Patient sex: M
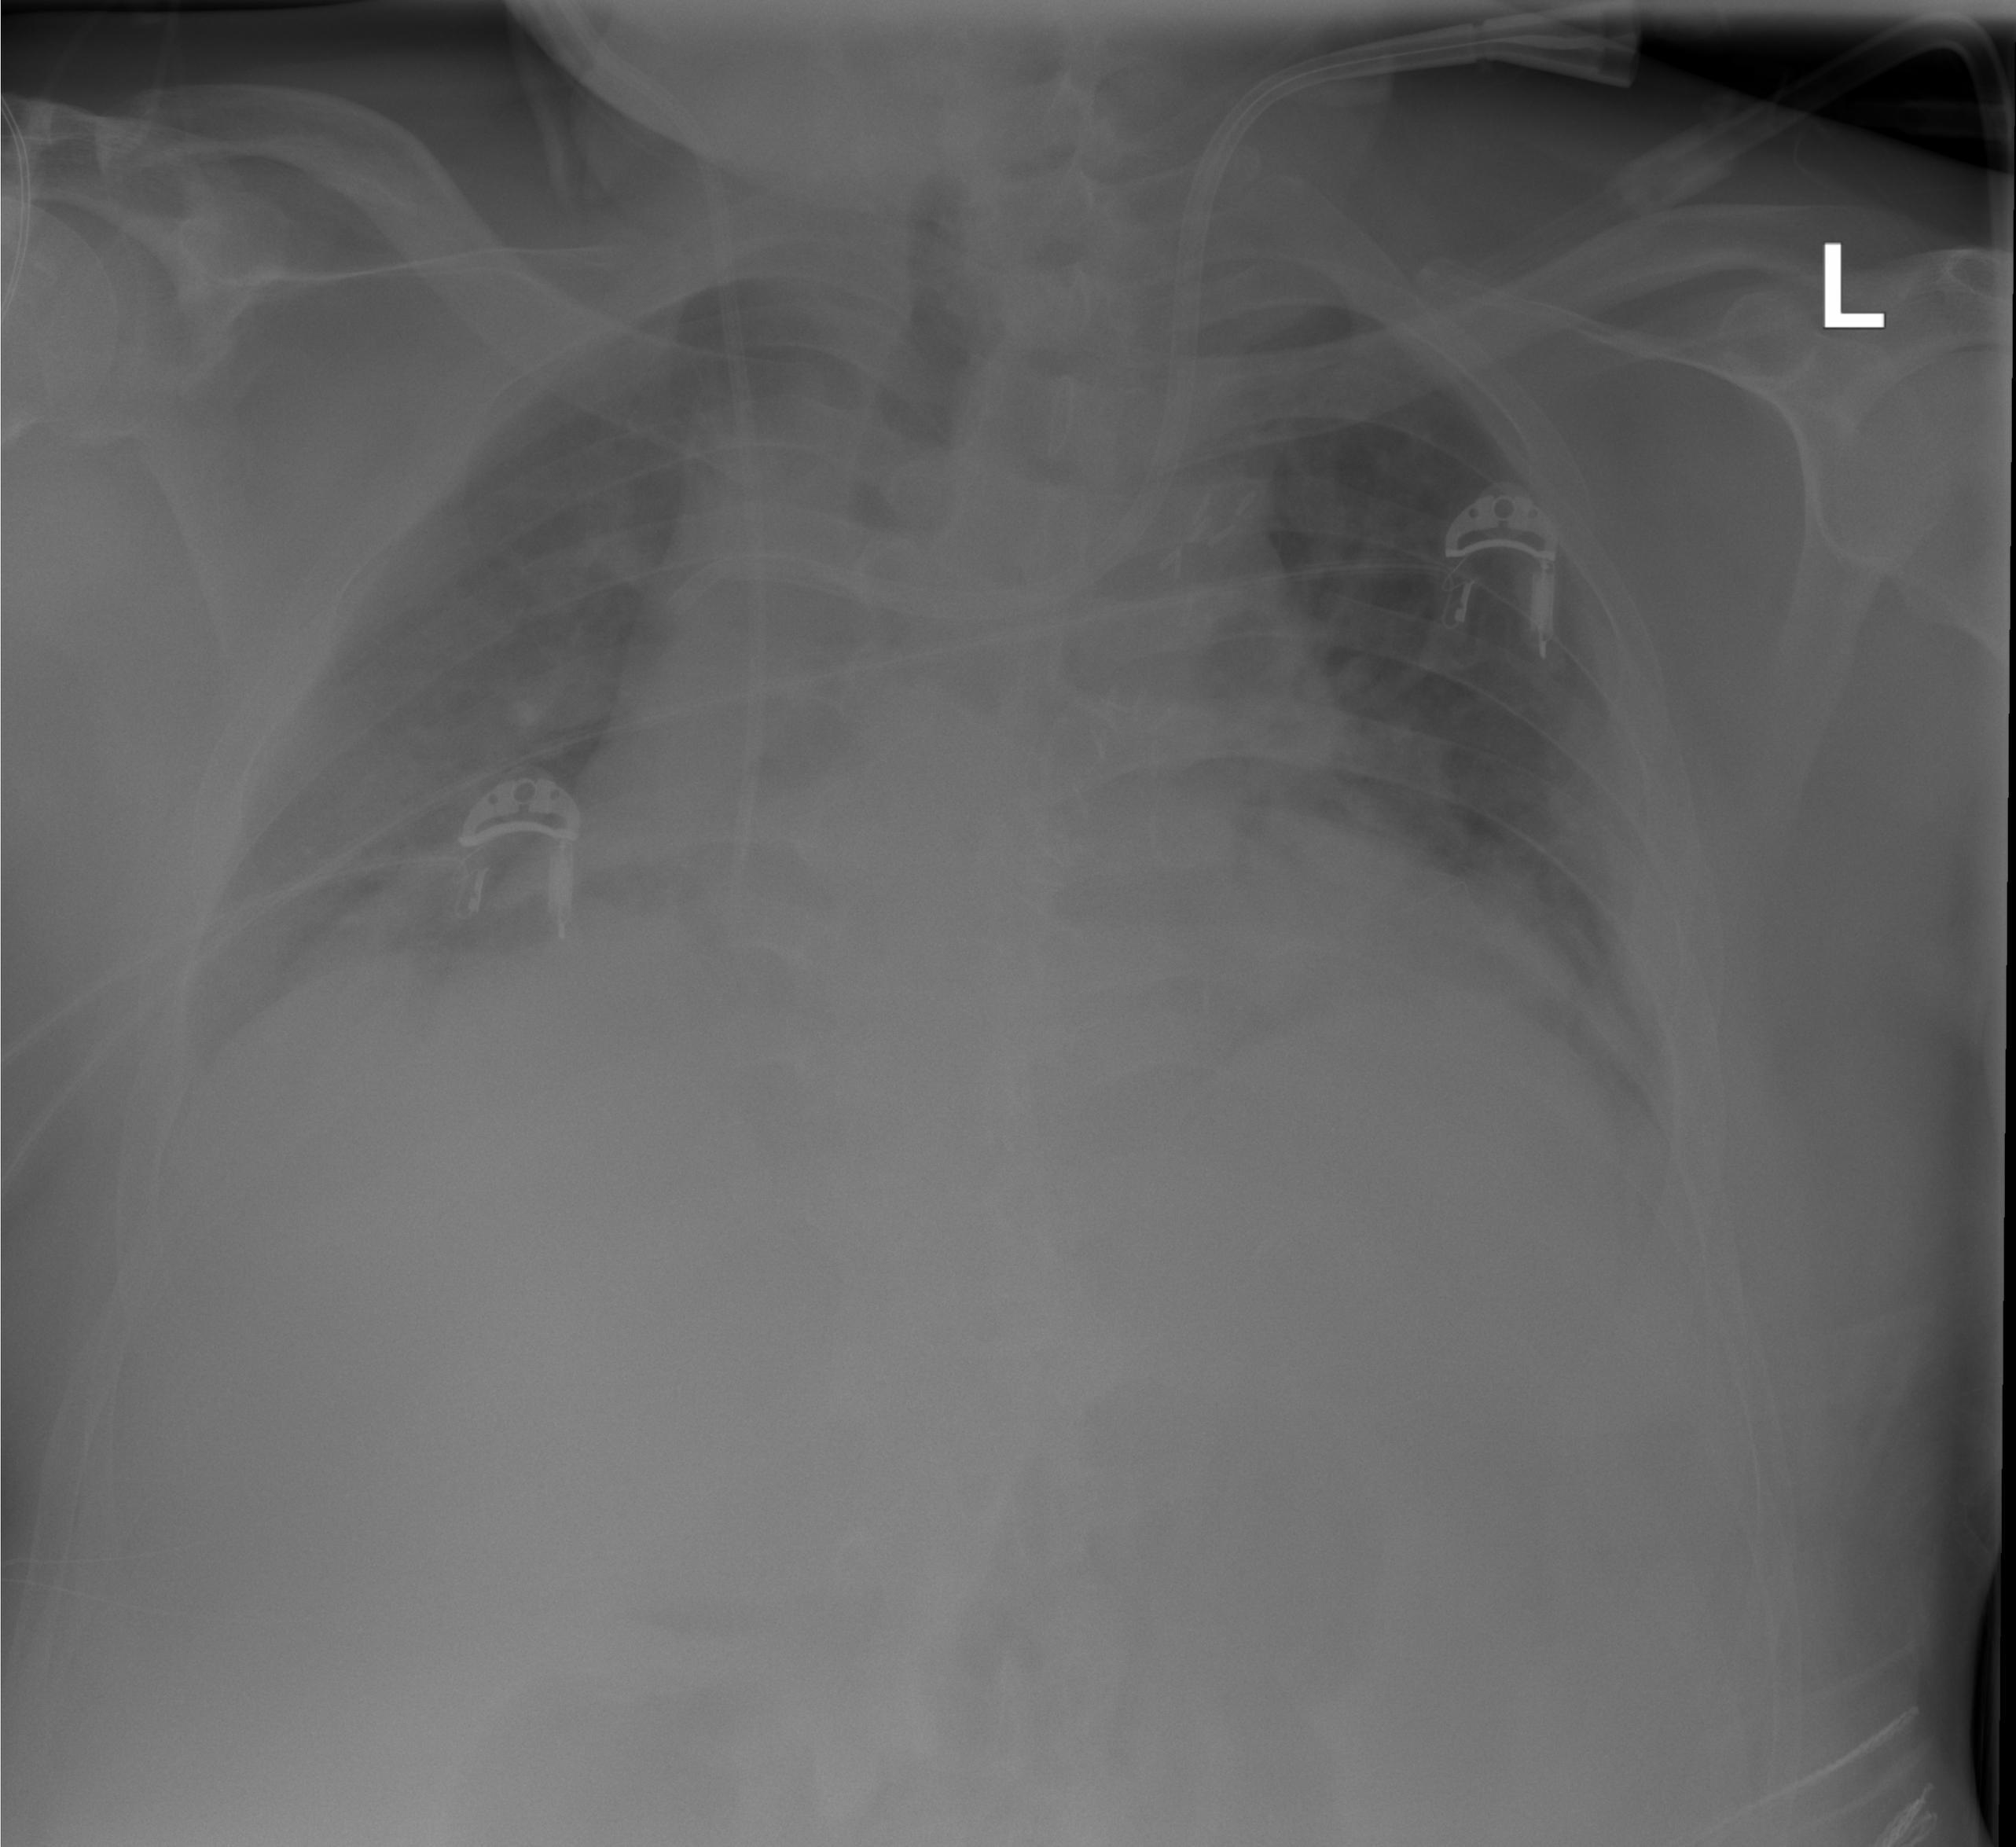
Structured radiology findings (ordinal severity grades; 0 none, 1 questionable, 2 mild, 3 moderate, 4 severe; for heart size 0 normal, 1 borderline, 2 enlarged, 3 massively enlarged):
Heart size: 2
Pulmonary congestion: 0
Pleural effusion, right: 0
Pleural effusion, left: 0
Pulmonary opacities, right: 0
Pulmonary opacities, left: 2
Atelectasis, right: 2
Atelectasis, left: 2